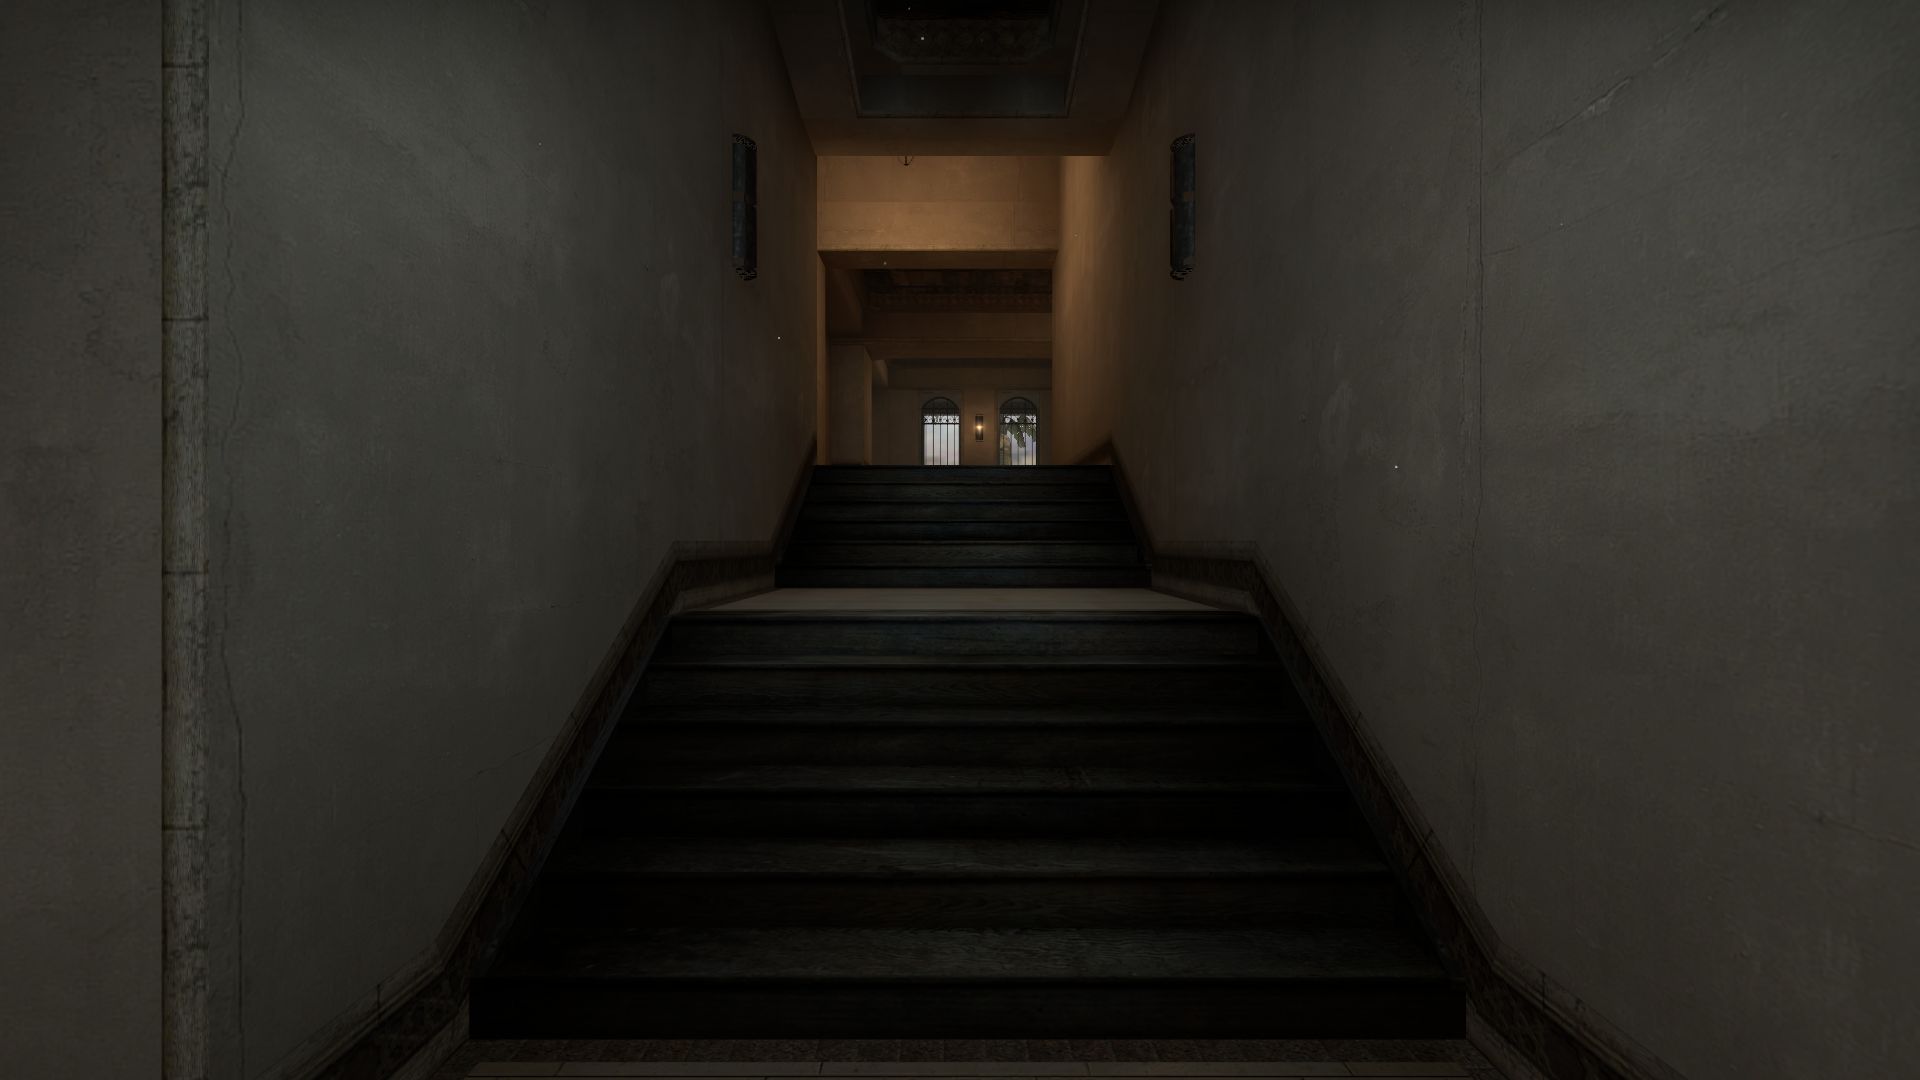
Map: de_mirage